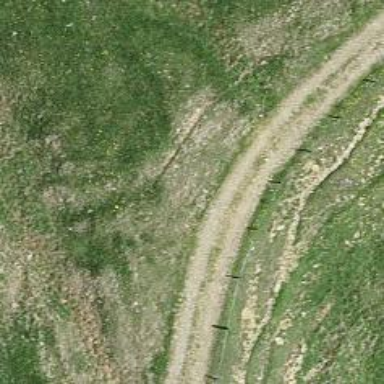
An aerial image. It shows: Track with grade3 tracktype.